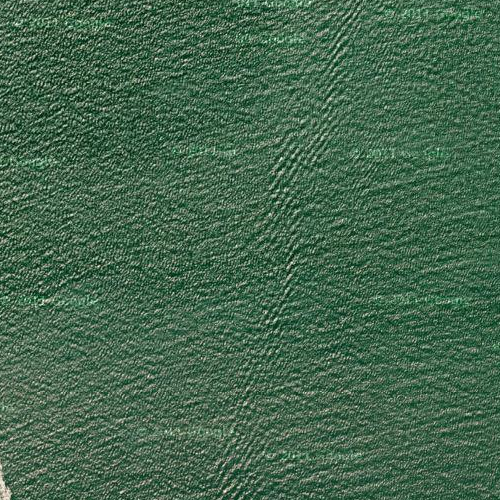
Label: sydney